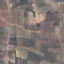
Land use / land cover class: PermanentCrop